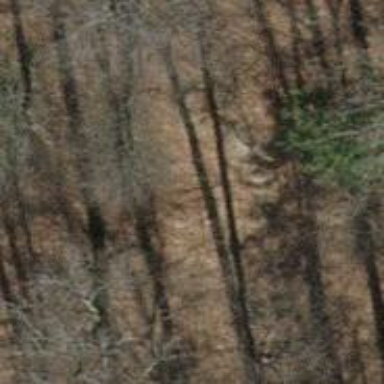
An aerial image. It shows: Path.